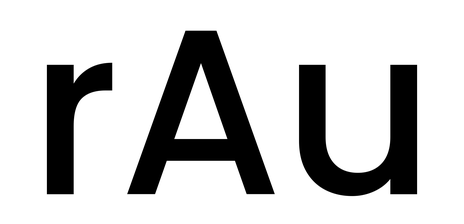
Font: Poppins-Medium